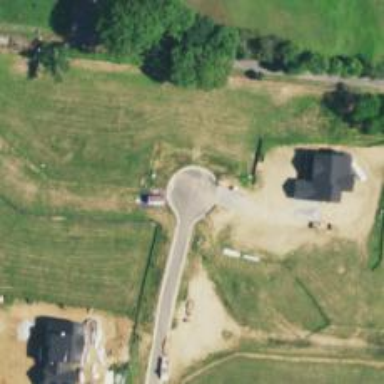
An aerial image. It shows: Turning circle on the road.